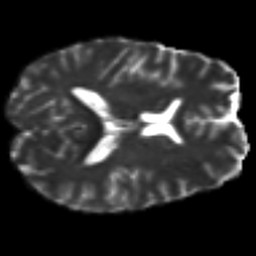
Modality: T2w
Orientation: axial
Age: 31
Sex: male
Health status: ill
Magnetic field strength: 3 T
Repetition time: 8.4 s
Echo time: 0.0926 s